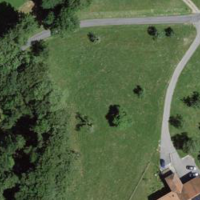
EUNIS habitat code: 24
Species observed at this site:
Sorbus aucuparia